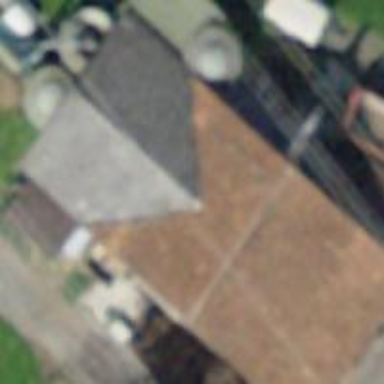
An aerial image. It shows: Barn.